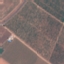
Land use / land cover class: PermanentCrop